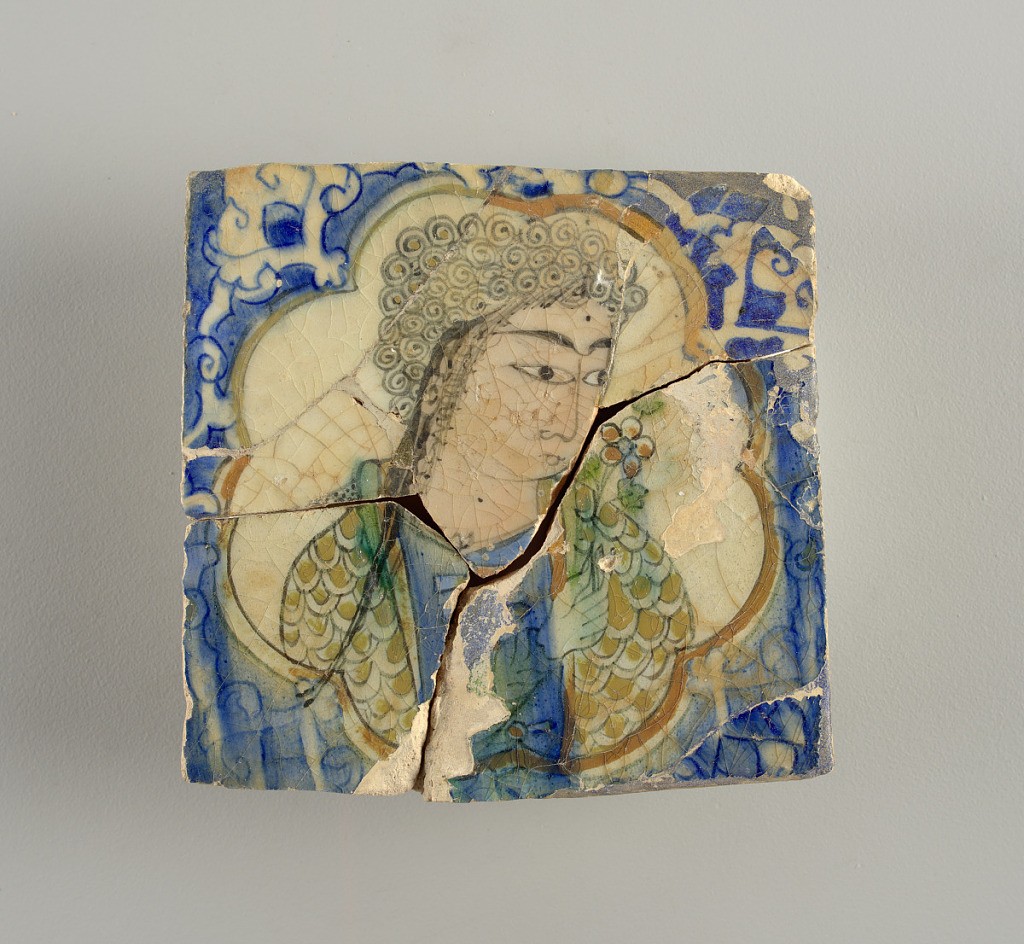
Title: Tile
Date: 16th–17th century
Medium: Tin-enamelled earthenware
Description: Square tile, centered with bust of woman in cusped medallion. Subject, head one quarter to right, holds flower to nose, wears gown with imbricated patter. Colors: flesh, green, blue, and olive brown.